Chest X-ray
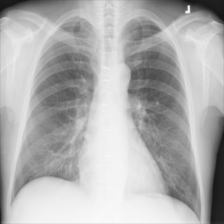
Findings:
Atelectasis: negative
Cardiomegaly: negative
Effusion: negative
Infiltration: negative
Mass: negative
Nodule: negative
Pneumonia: negative
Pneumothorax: negative
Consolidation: negative
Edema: negative
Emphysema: negative
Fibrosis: negative
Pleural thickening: negative
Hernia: negative